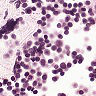
Metastatic tissue present: no